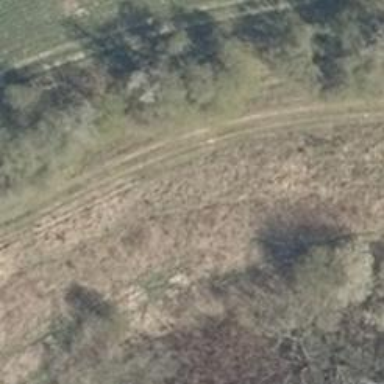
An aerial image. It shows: Grassy track with grade5 tracktype.